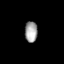
Tissue: prostate
Cell type: T cells
Senescence score: 0.7844
Nuclear area (px): 259
Mean DAPI intensity: 160.552